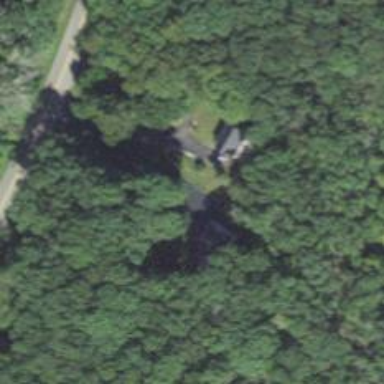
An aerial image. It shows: Residential driveway.